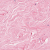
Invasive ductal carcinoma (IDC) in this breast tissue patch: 0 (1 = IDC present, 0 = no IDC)